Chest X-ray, PA view. Patient: 21 years old, sex F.
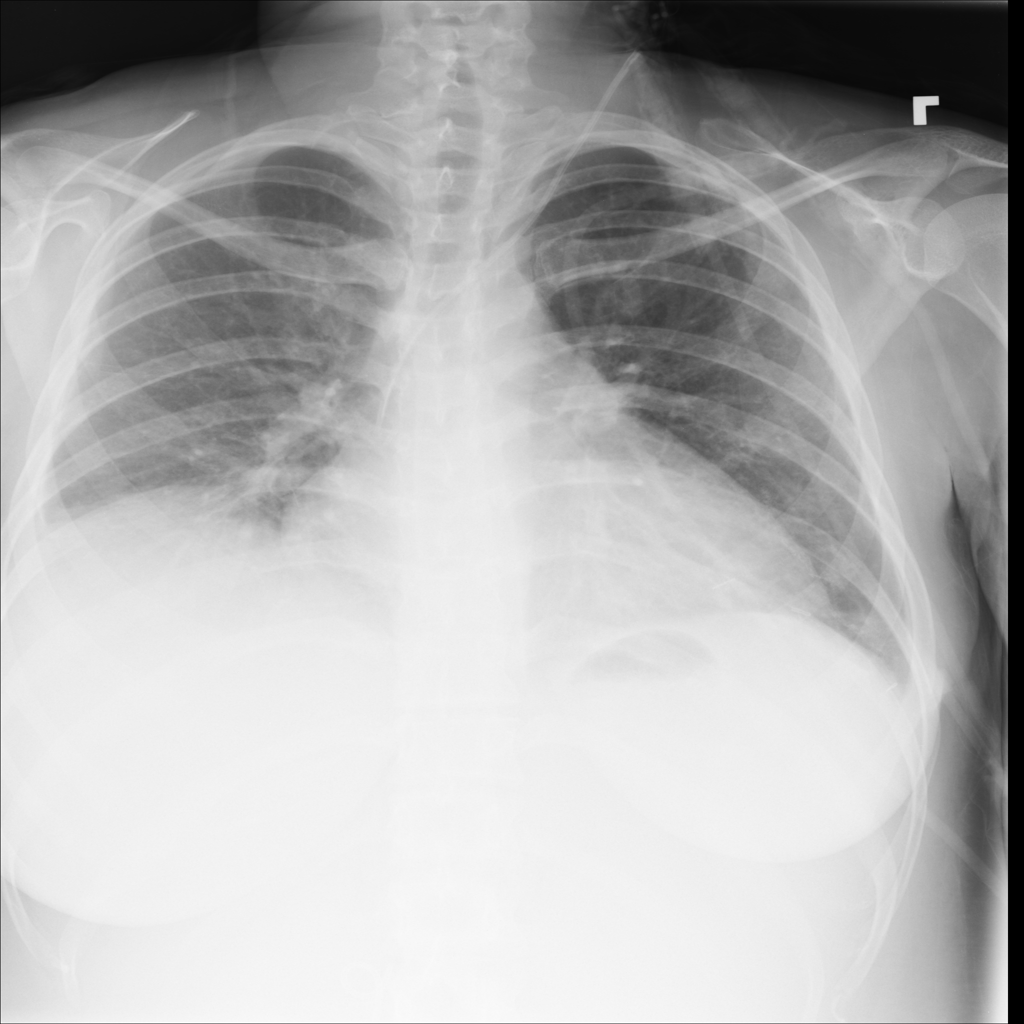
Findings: No Finding